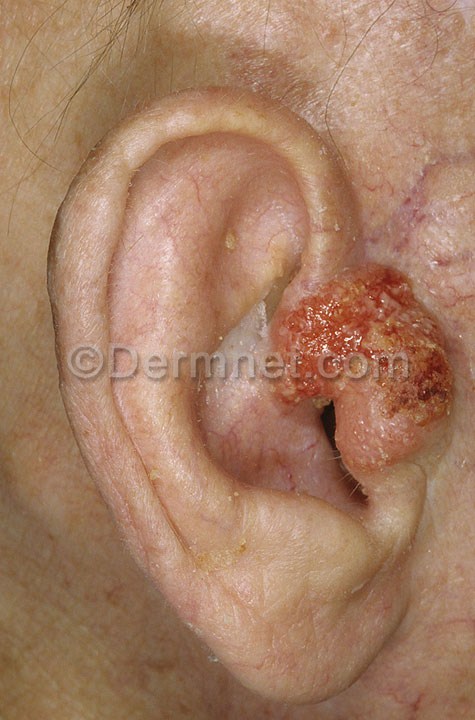
Disease: Actinic Keratosis Basal Cell Carcinoma and other Malignant Lesions